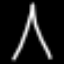
Label: The Eiffel Tower